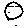
Label: smiley face